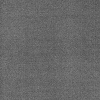
Atmospheric dust classification: dusty